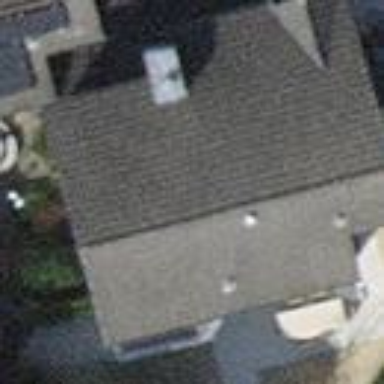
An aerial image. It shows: Semi-detached house.